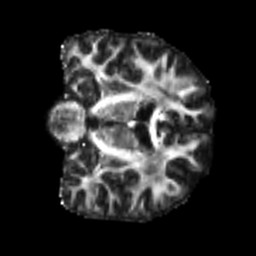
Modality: FA
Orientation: coronal
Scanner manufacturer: siemens
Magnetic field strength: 3 T
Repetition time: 4 s
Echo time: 0.0594 s